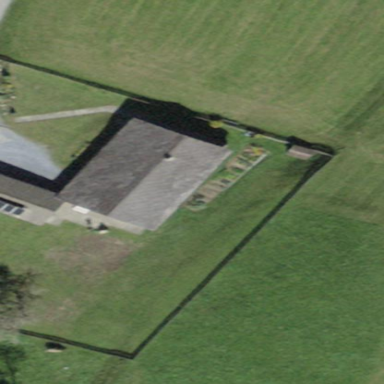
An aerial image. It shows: Bungalow.